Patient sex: F
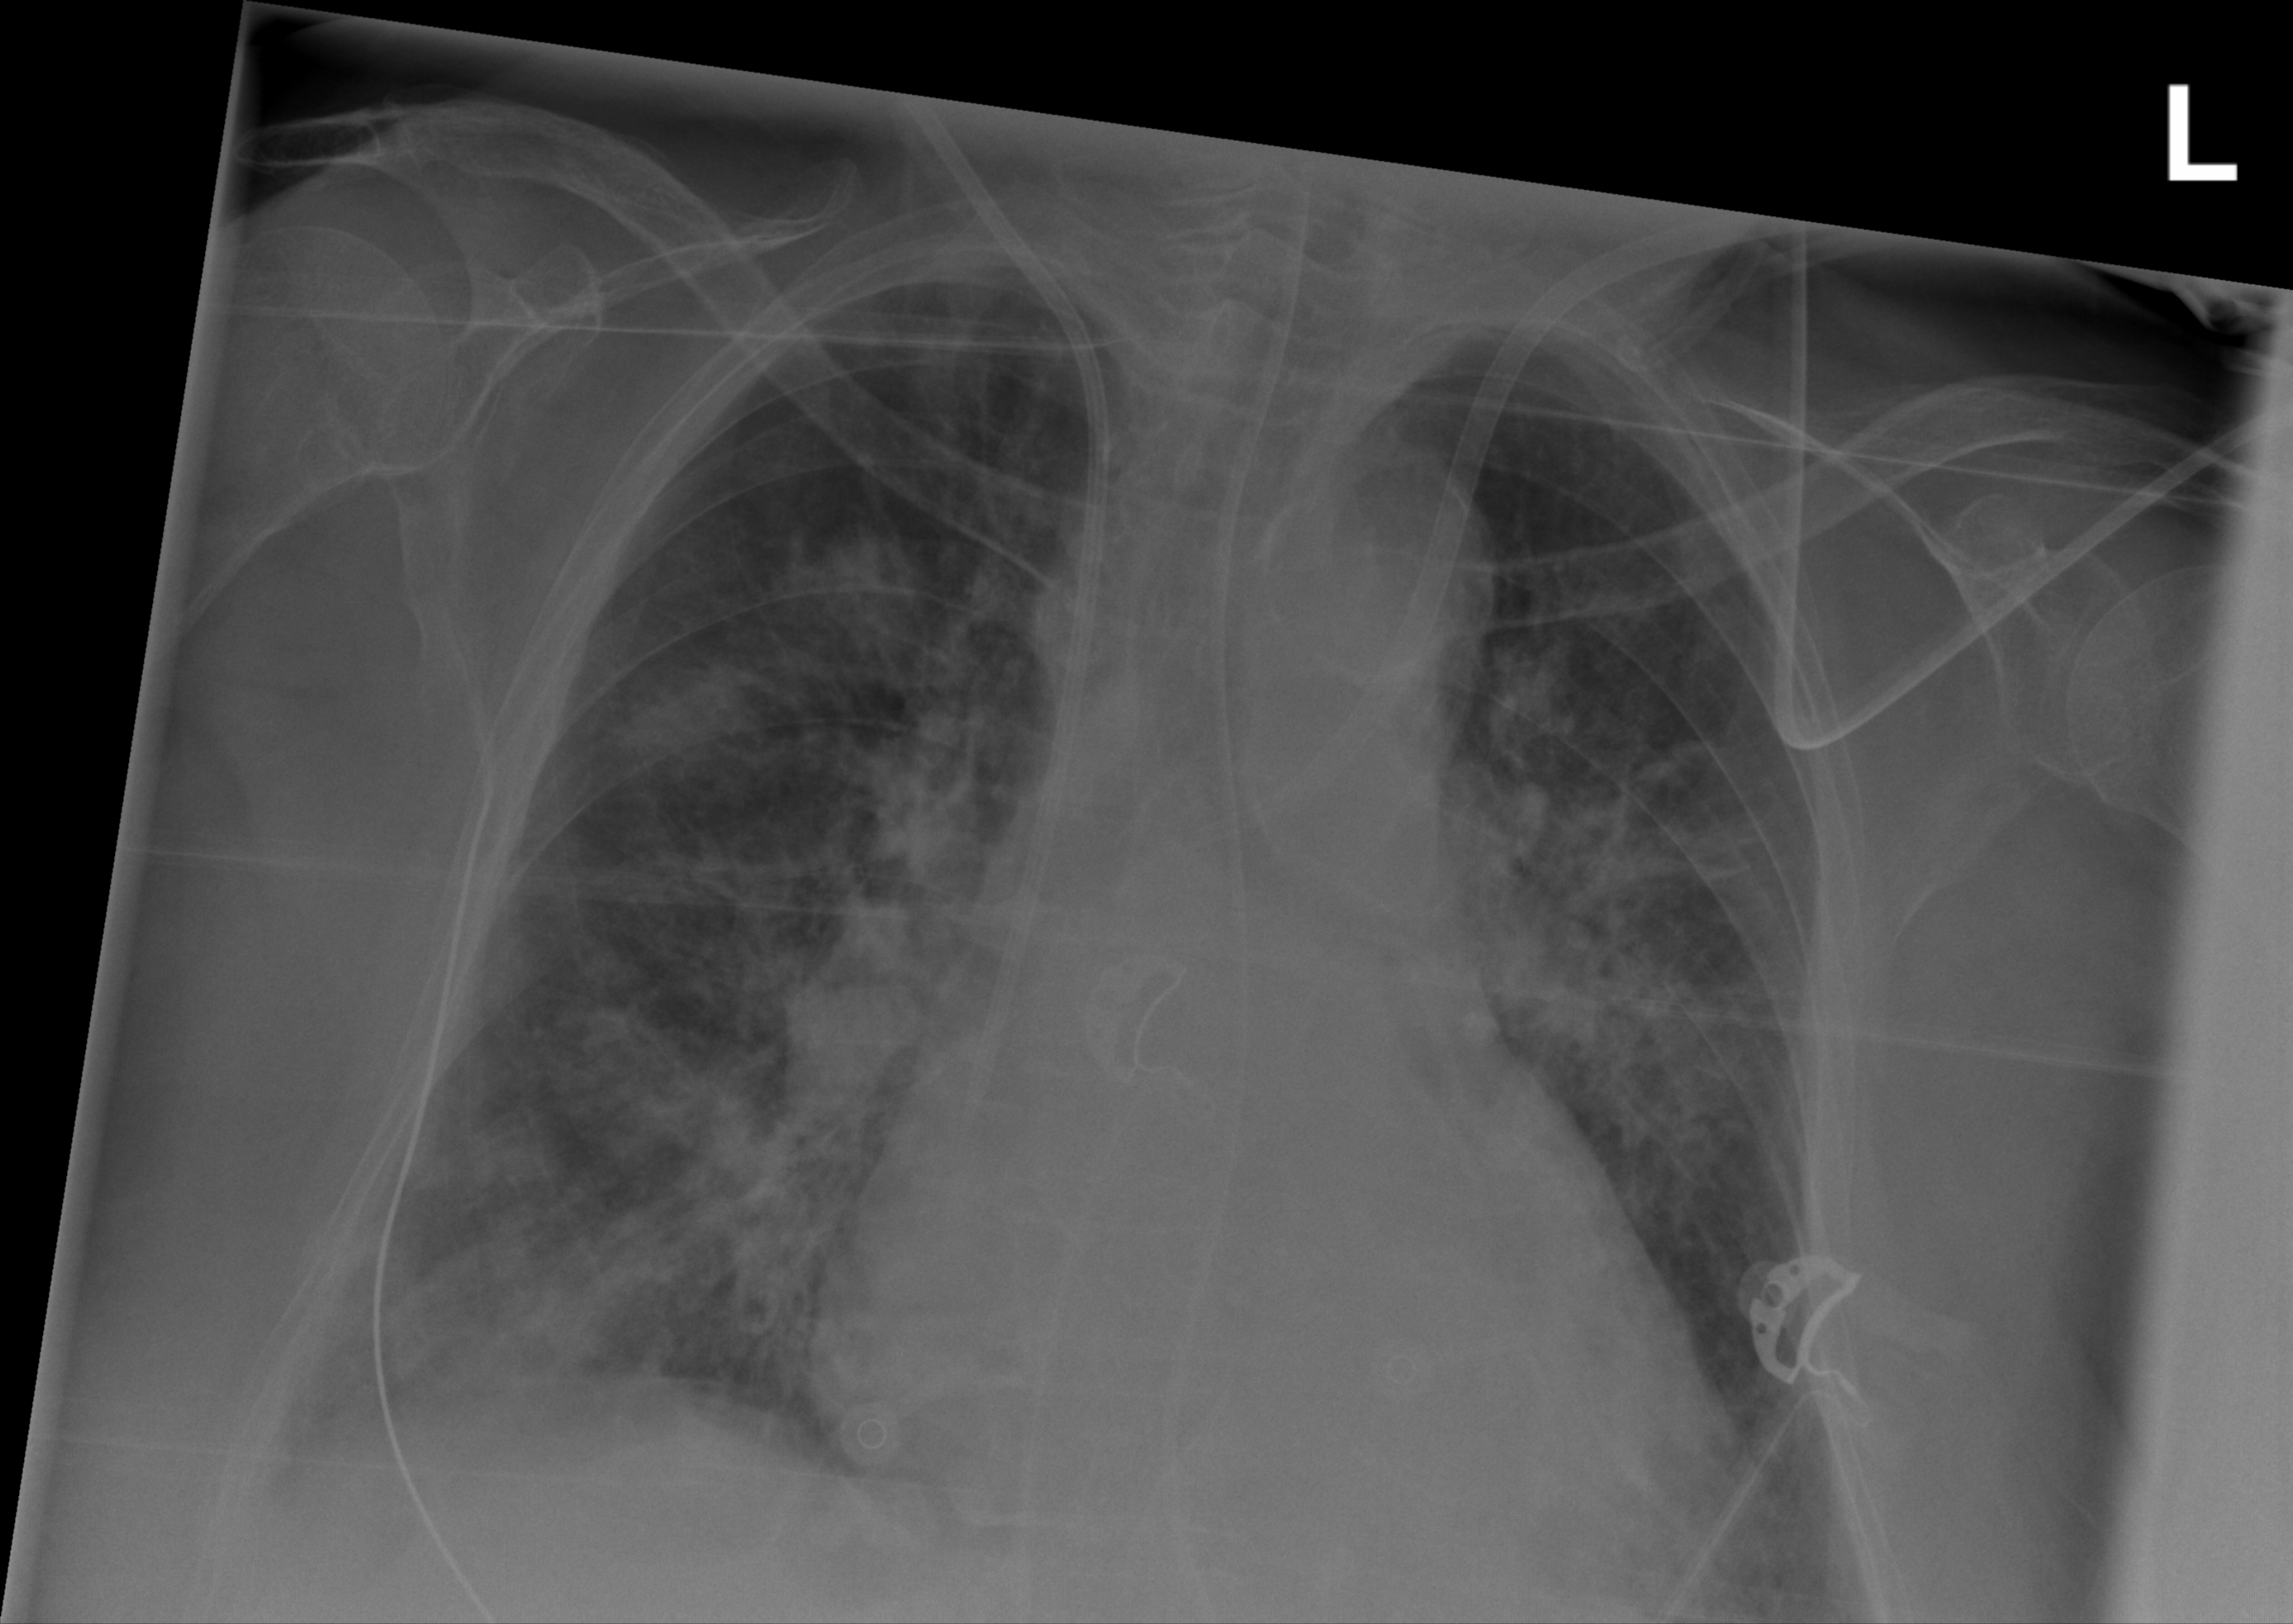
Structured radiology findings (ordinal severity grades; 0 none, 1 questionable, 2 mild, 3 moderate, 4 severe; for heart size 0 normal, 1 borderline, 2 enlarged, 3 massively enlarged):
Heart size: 2
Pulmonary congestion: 2
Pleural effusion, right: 2
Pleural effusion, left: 2
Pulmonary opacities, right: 3
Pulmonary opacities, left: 2
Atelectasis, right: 2
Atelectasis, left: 2